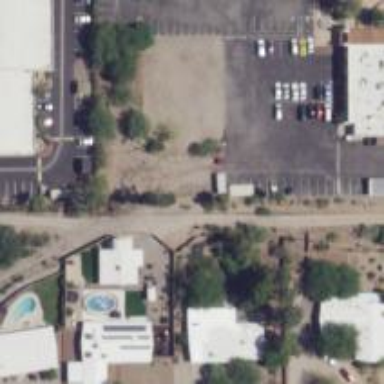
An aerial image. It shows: Alley classified as service road.